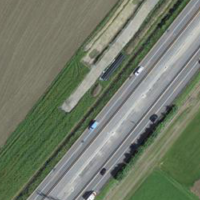
EUNIS habitat code: 57
Species observed at this site:
Grus grus